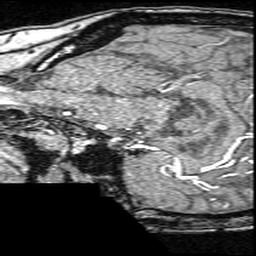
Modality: angio
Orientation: sagittal
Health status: ill
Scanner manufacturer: siemens
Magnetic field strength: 3 T
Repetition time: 0.022 s
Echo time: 0.00395 s